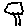
Label: tree